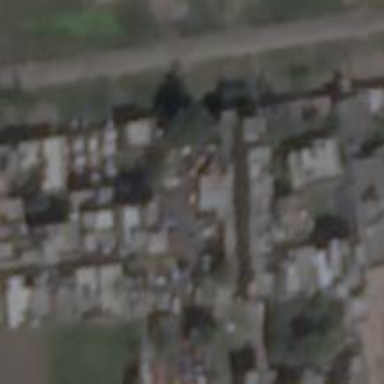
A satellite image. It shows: Residential area.